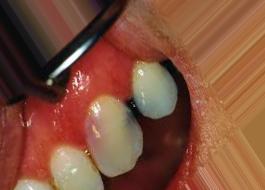
Condition: Tooth Discoloration